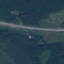
Land use / land cover: Highway